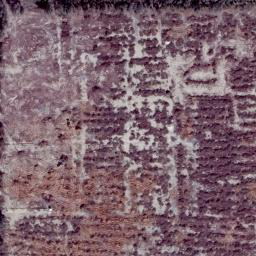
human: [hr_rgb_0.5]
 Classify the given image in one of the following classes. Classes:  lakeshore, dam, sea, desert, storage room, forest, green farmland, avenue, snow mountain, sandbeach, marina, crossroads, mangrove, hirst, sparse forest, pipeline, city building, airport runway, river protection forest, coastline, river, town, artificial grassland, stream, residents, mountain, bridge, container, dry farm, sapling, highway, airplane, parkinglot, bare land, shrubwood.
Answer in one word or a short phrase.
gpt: dry farm